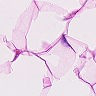
Metastatic tissue present: no